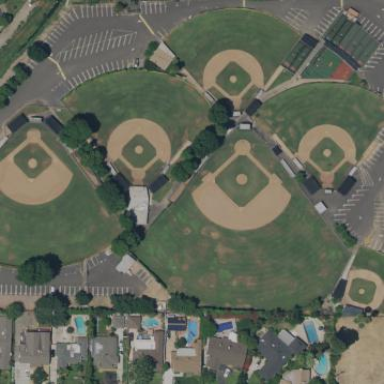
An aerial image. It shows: Baseball pitch for leisure land activities.